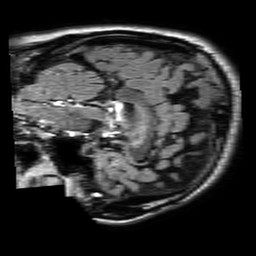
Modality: FLAIR
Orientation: sagittal
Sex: male
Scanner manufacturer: philips
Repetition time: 11 s
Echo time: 0.125 s